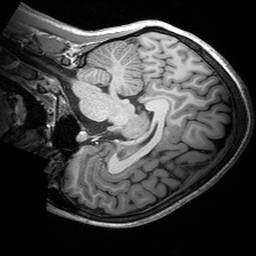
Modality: T1w
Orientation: sagittal
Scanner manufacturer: siemens
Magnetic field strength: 3 T
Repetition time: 2.53 s
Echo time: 0.00299 s